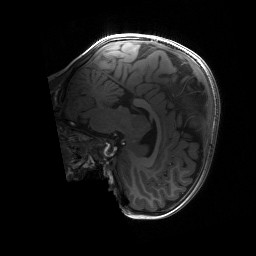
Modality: T1w
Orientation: sagittal
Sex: male
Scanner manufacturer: siemens
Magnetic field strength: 3 T
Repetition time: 1.9 s
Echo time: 0.00243 s